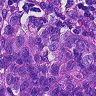
Metastatic tissue present: yes